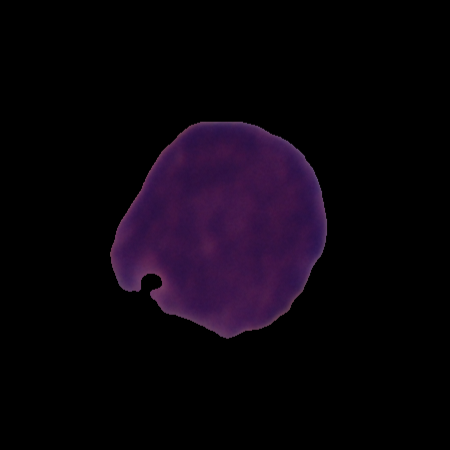
Label: cancer